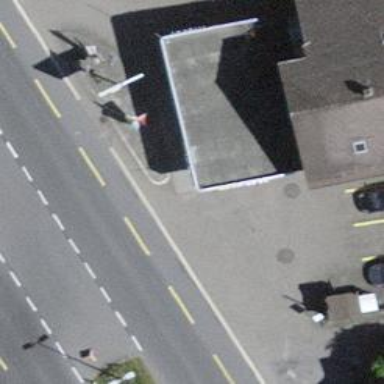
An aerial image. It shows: Fuel station.